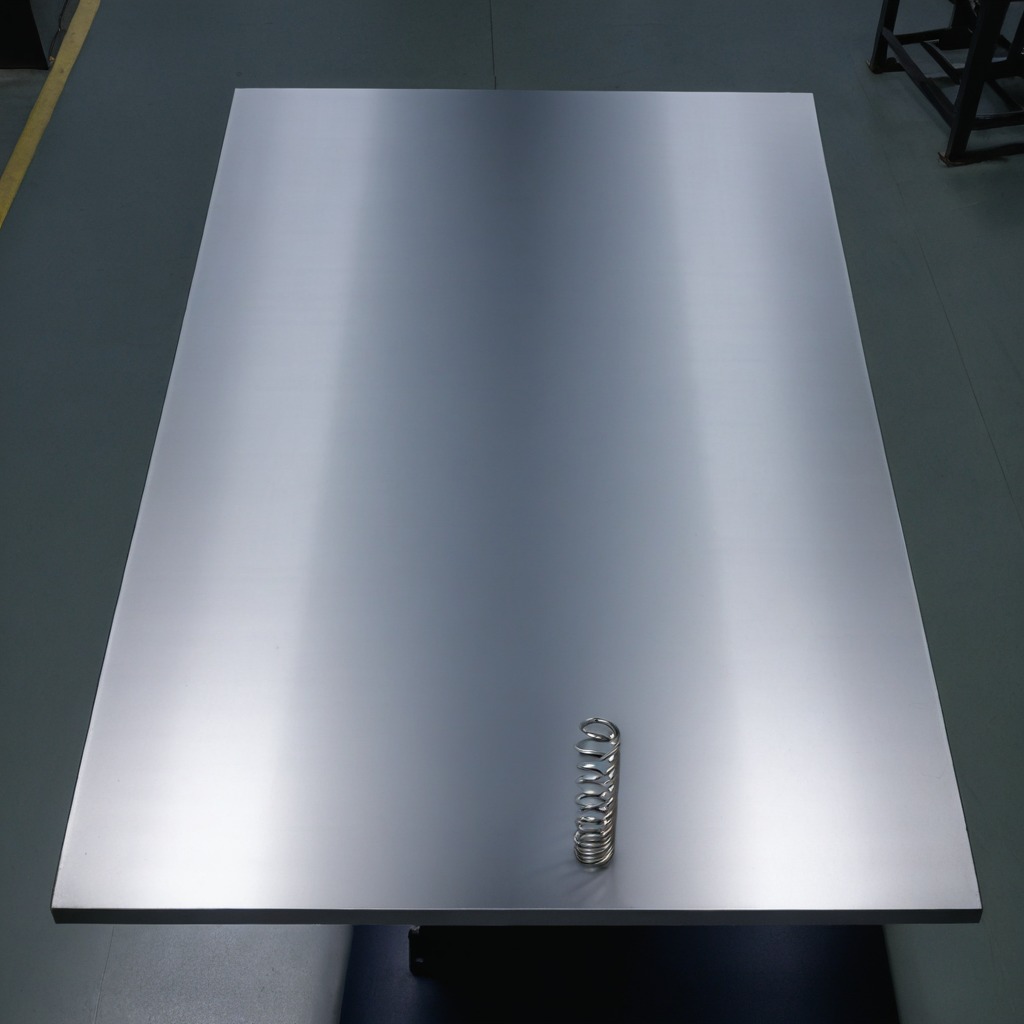
A coiled metal spring is lying on a clean empty table in a basement in the evening soft directional lighting on the tabletop realistic grain studio-quality clarity centered framing